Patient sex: M
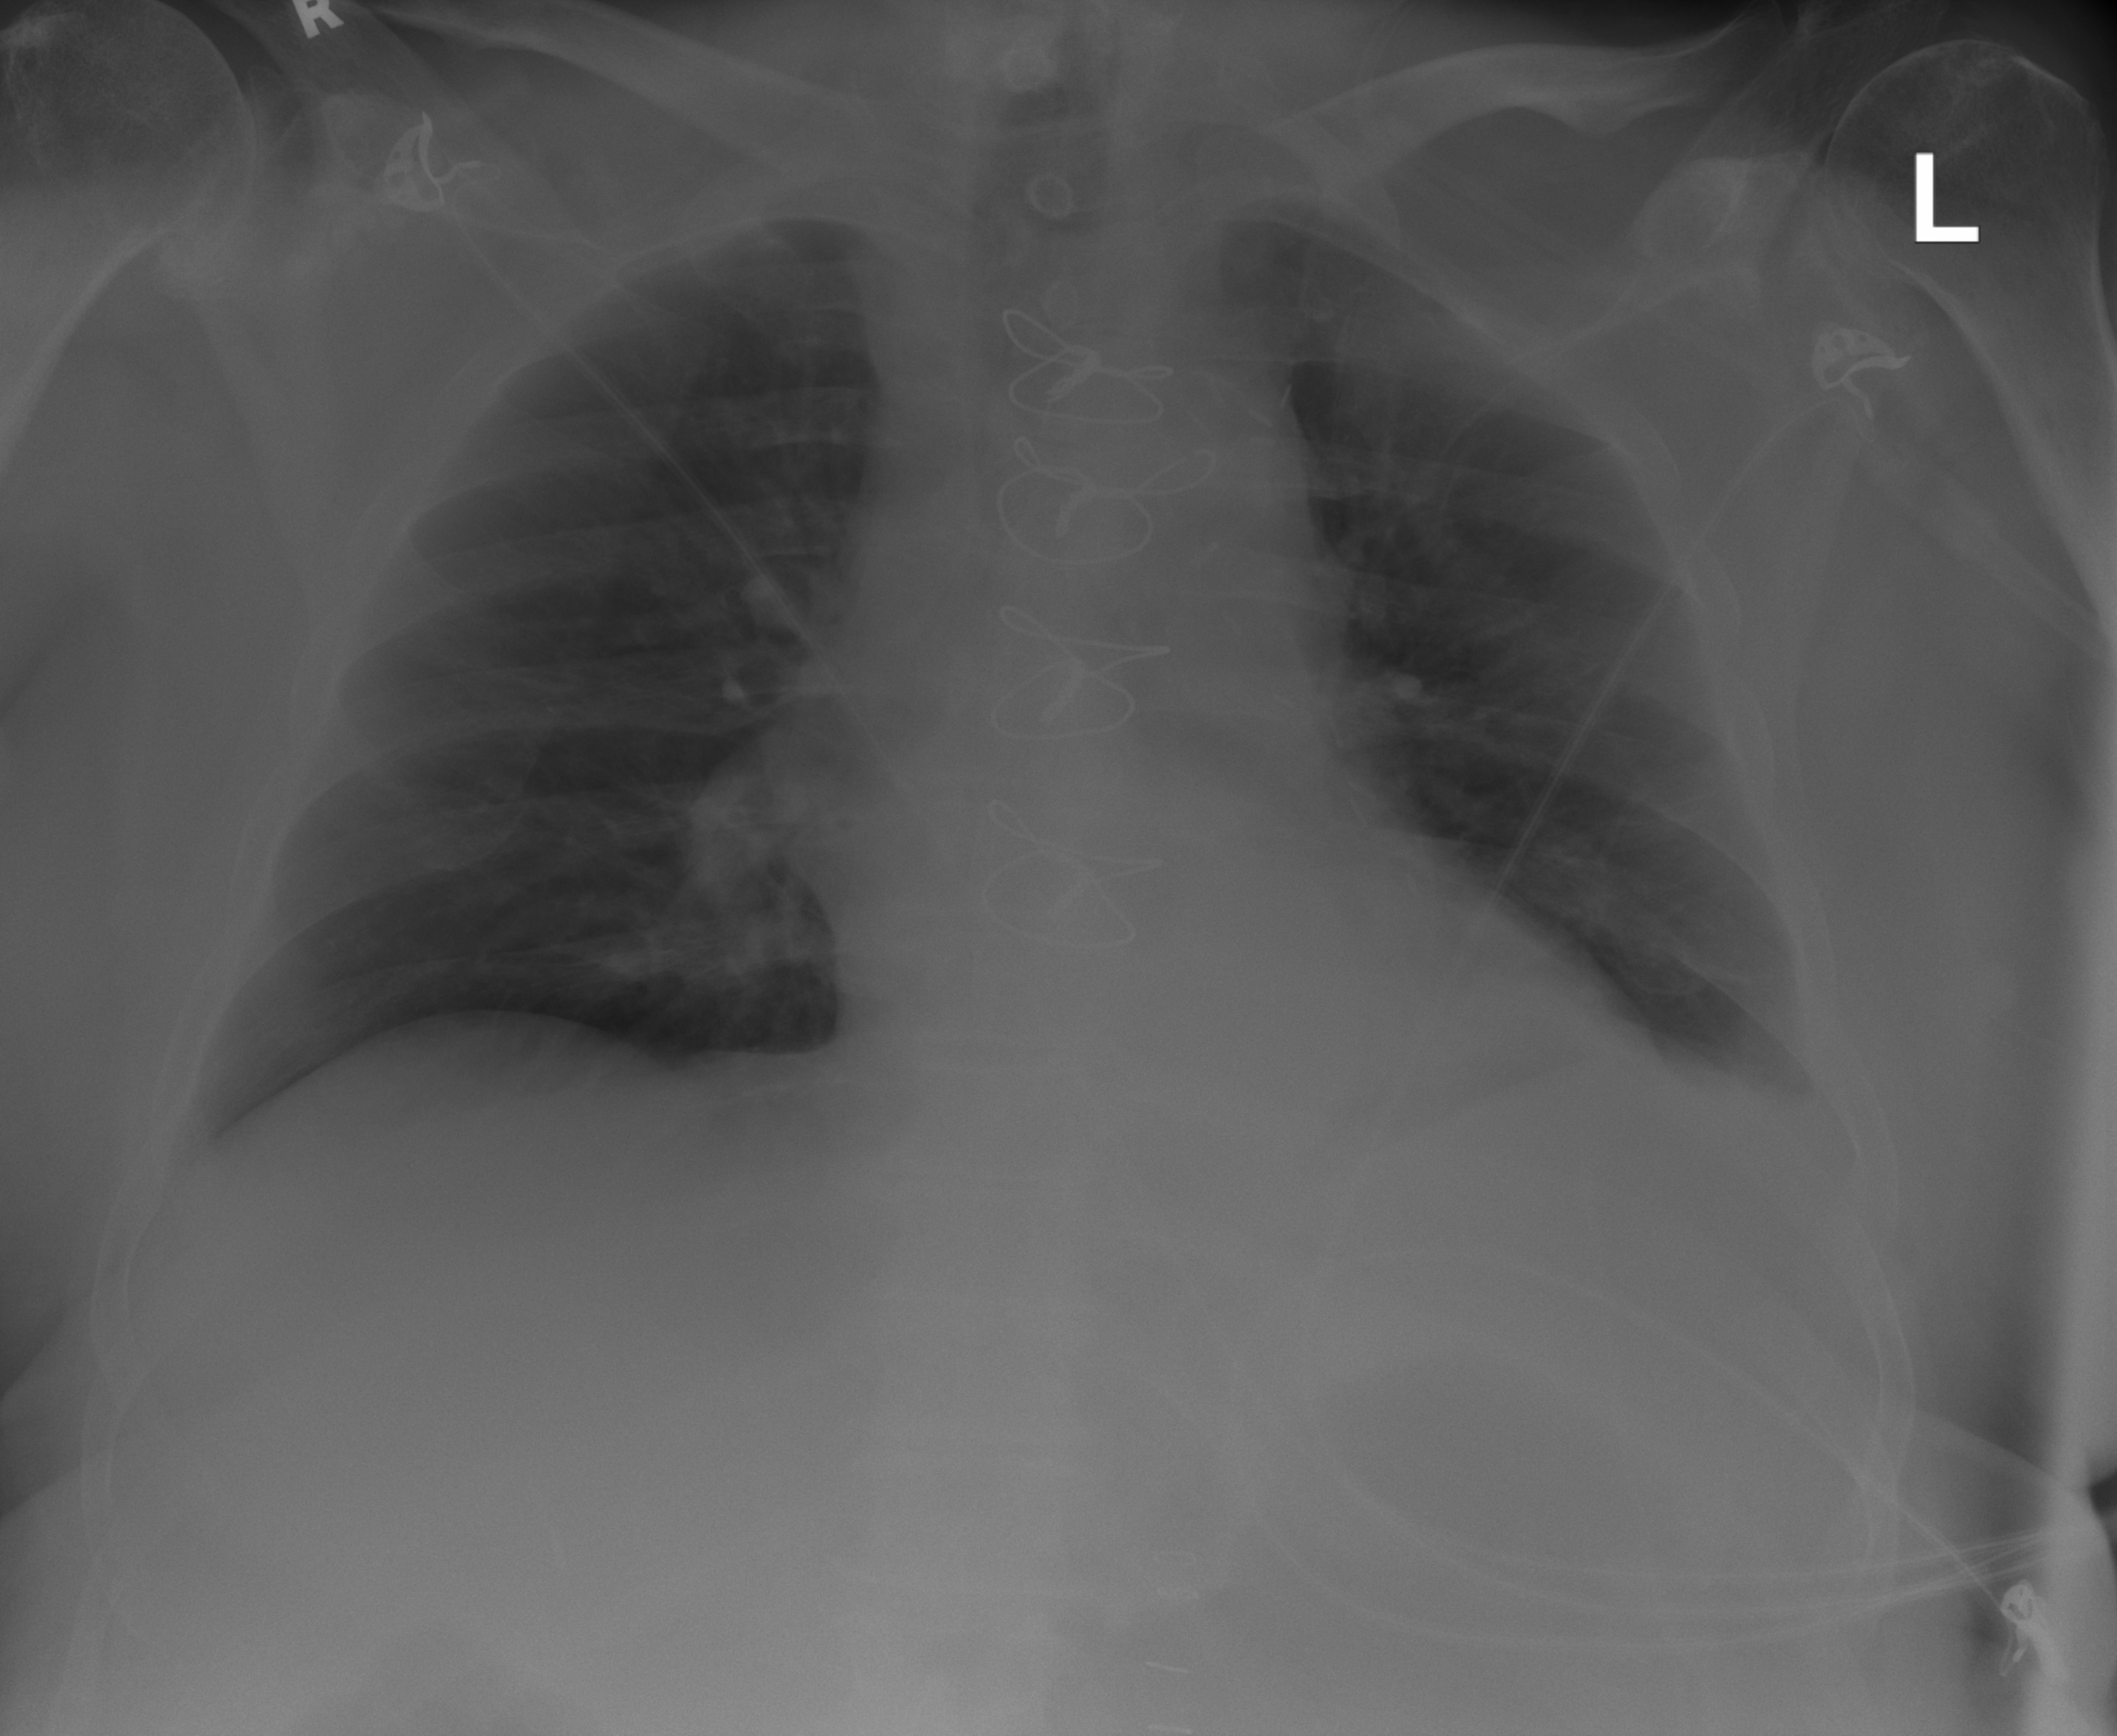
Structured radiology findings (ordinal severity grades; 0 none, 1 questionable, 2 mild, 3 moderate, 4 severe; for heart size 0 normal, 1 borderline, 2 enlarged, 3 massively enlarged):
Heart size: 2
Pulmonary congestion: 2
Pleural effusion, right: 0
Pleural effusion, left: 2
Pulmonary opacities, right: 0
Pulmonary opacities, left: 0
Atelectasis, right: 2
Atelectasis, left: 2